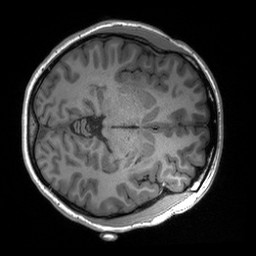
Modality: T1w
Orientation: axial
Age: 19
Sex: female
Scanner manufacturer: siemens
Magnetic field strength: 3 T
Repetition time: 2.3 s
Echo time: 0.00227 s